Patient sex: M
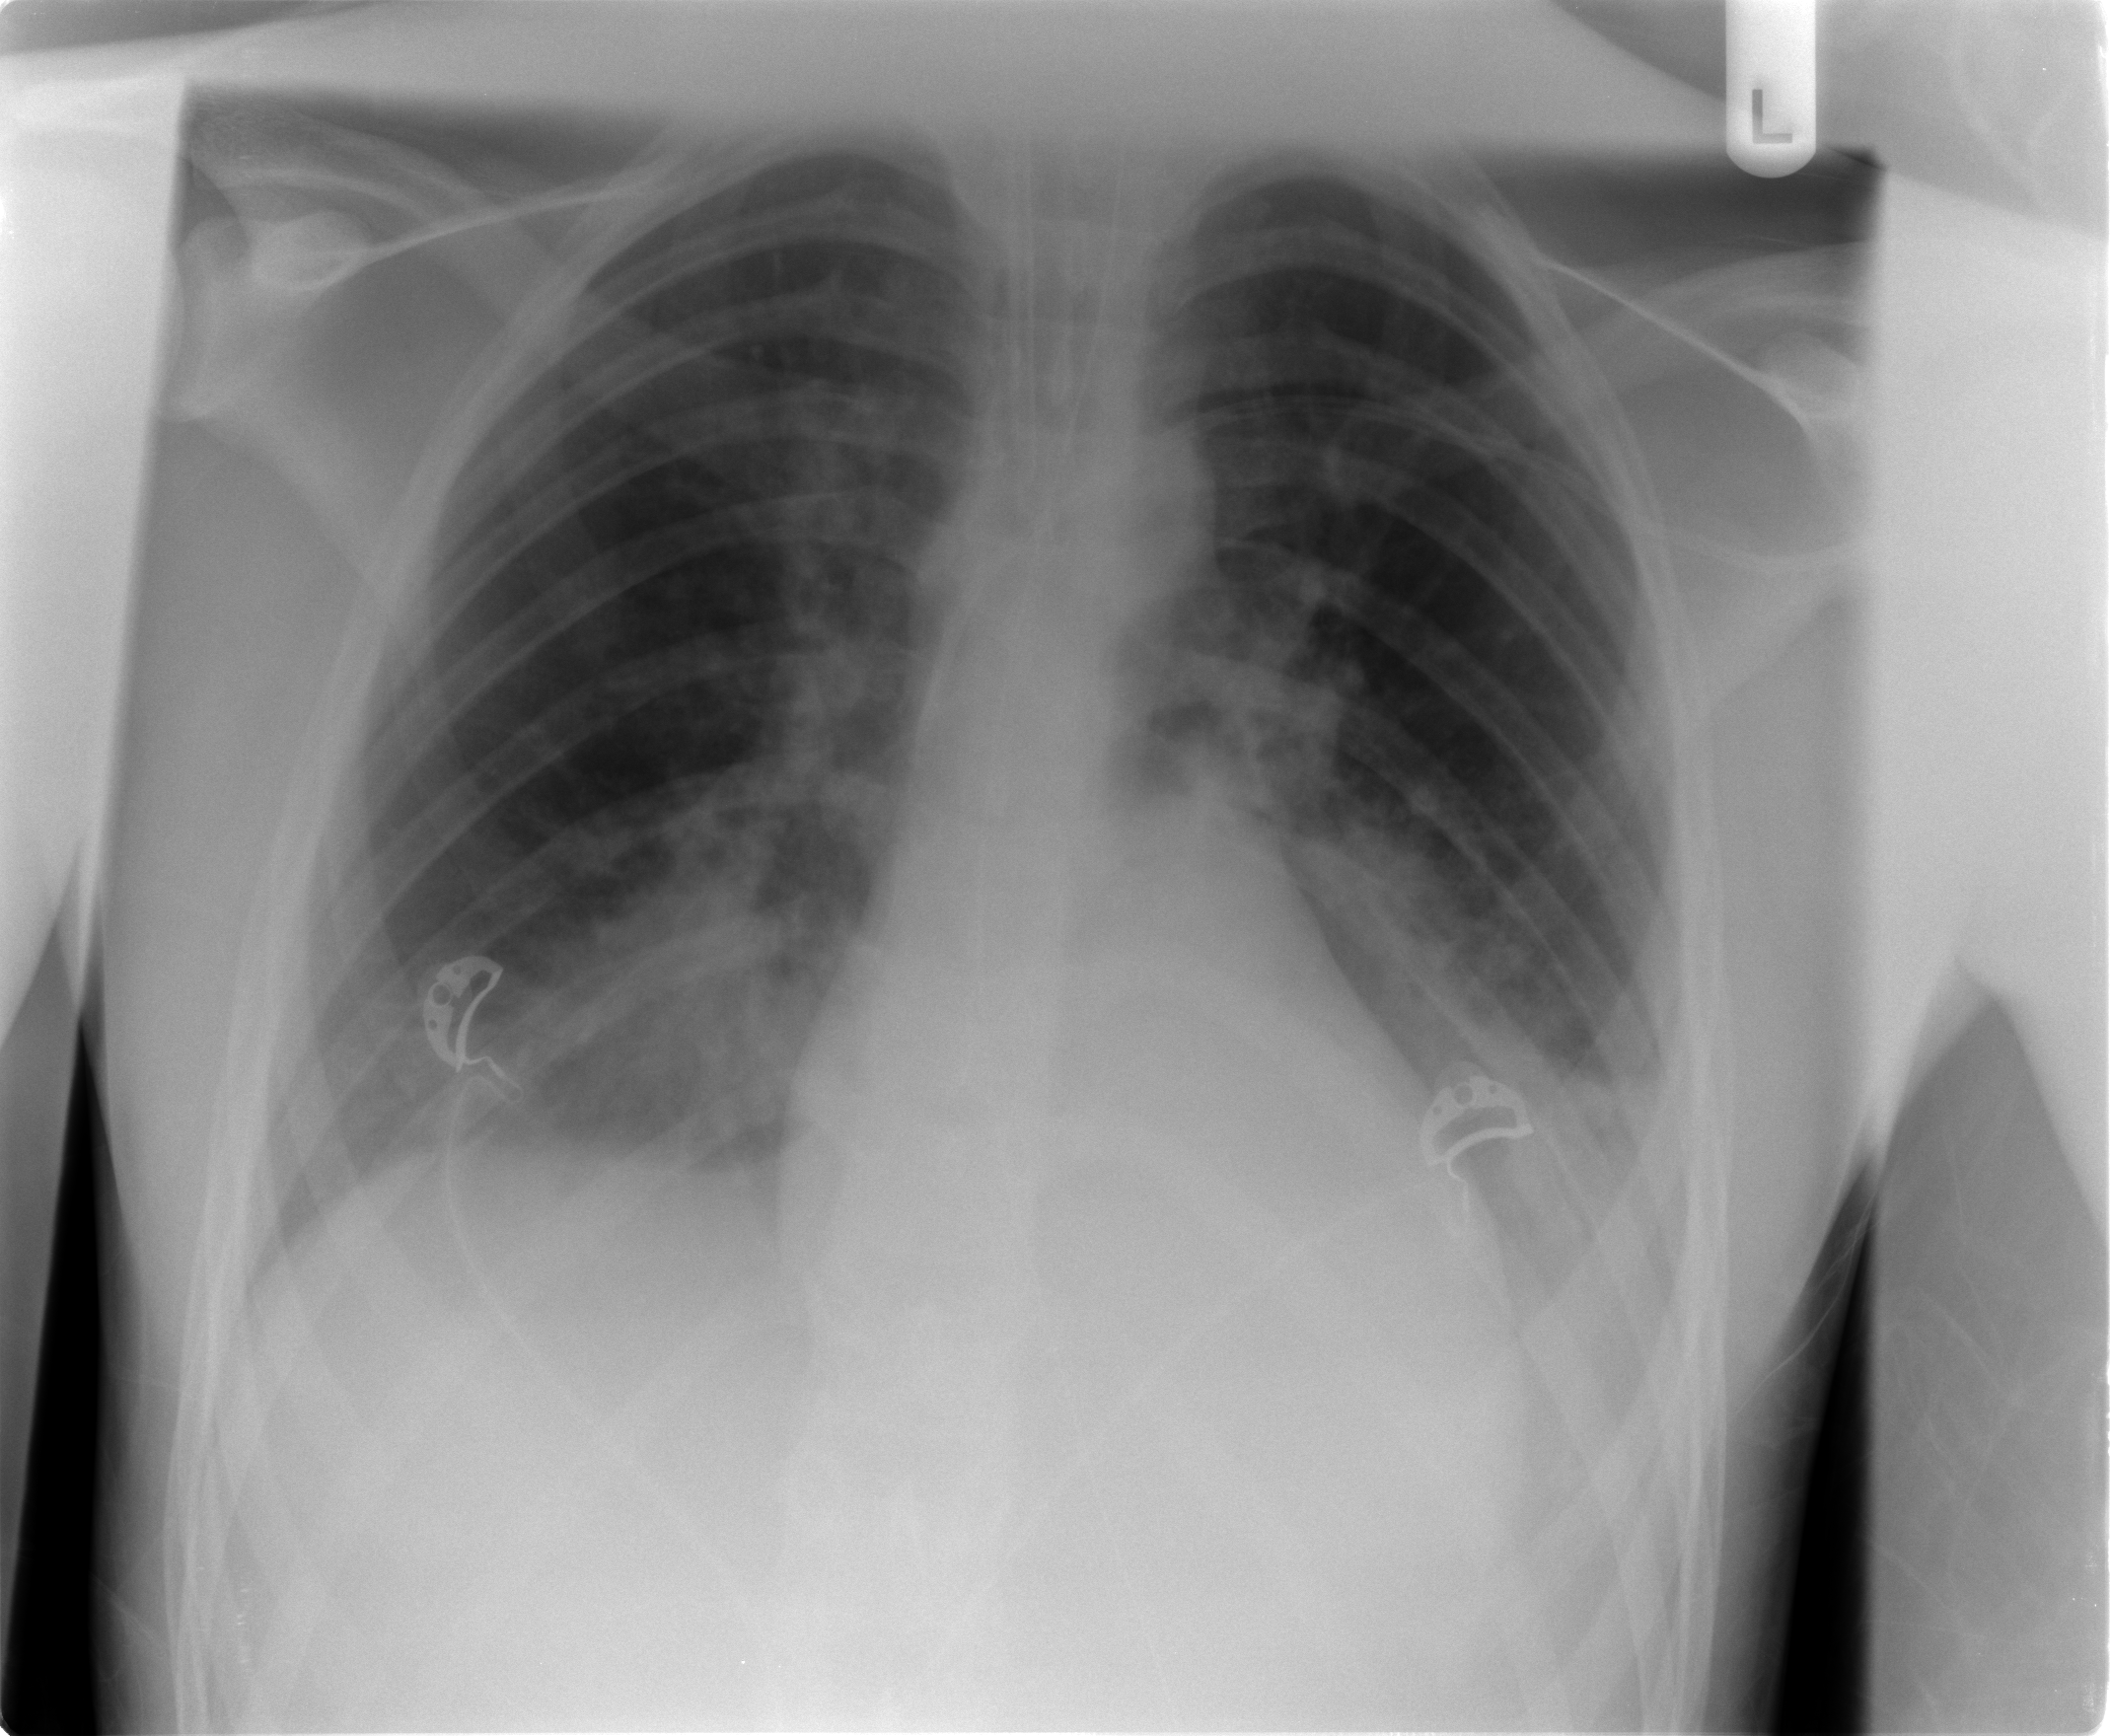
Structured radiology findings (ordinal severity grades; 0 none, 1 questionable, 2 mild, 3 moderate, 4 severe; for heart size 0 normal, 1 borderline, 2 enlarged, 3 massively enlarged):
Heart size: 0
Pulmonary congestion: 0
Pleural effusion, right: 0
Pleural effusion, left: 2
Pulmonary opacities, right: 2
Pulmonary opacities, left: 2
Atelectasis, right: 2
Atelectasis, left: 2